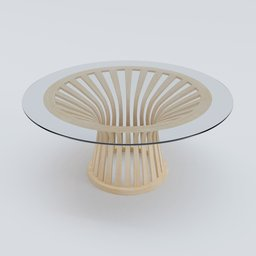
Label: furniture